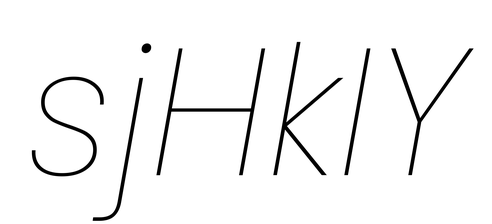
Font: Poppins-ThinItalic